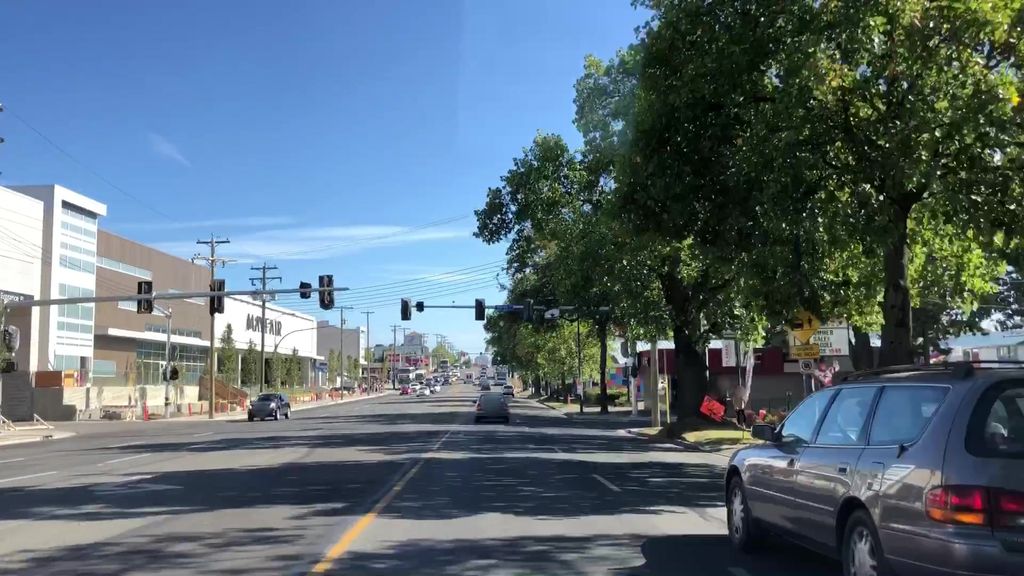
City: victoria